You are looking at the continuous-wavelet transform of a rotating shaft's vibration signal. What is the most likely rotor condition (normal, misalignment, unbalance, looseness)?
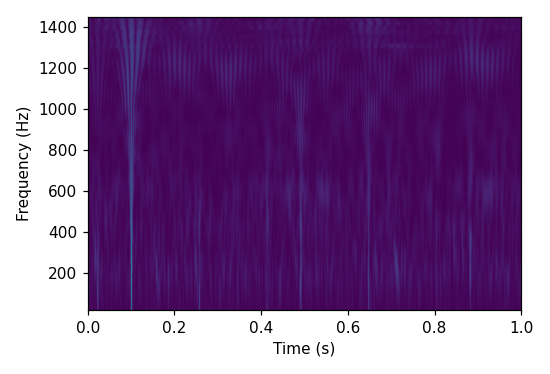
Answer: misalignment